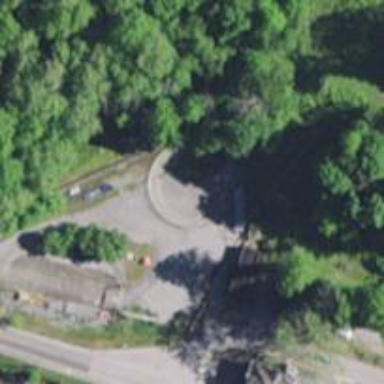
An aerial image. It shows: Museum located in historic mine.